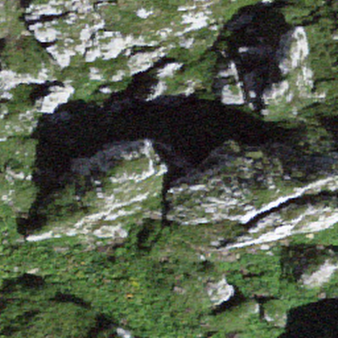
Label: bouldering_area